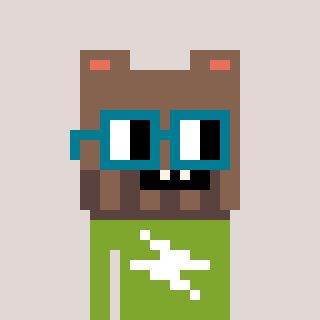
a pixel art character with square dark green glasses, a bear-shaped head and a slimegreen-colored body on a warm background